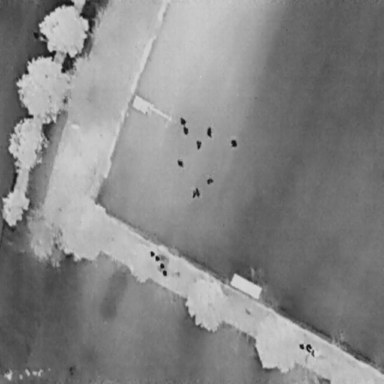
There are eight People in the infrared image.